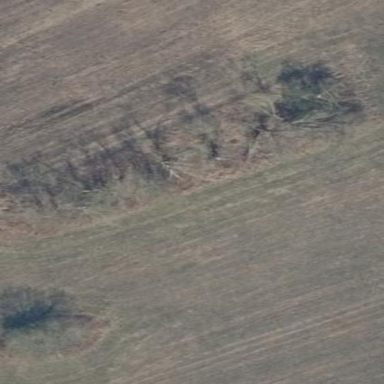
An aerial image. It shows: Patch of scrub vegetation.